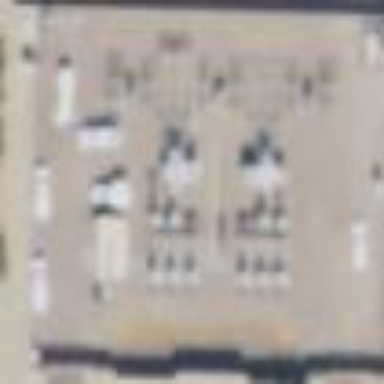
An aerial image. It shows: Outdoor power substation located behind wall. The substation operates at the distribution level.